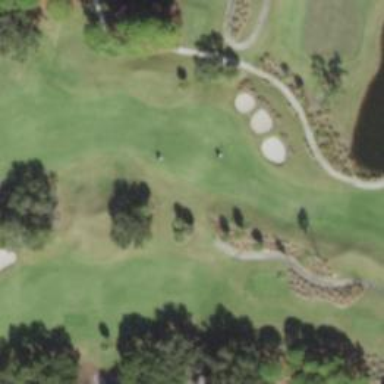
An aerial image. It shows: Golf hole.